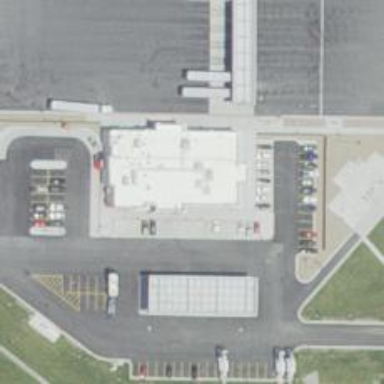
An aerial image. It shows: Convenience shop.